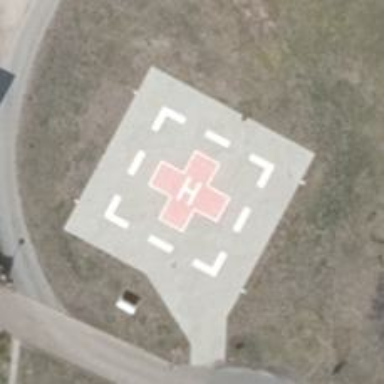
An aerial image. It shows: Image showing helipad at airport.